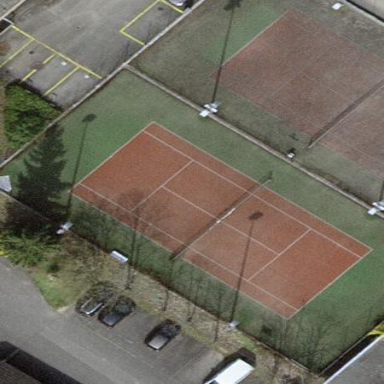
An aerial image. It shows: Tennis court on the leisure land pitch.